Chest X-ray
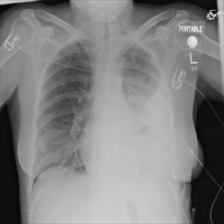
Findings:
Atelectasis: negative
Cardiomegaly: negative
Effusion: negative
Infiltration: negative
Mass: positive
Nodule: negative
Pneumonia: negative
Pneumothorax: negative
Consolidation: negative
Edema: negative
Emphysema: negative
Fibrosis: negative
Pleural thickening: negative
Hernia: negative